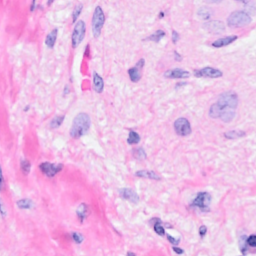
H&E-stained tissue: Breast